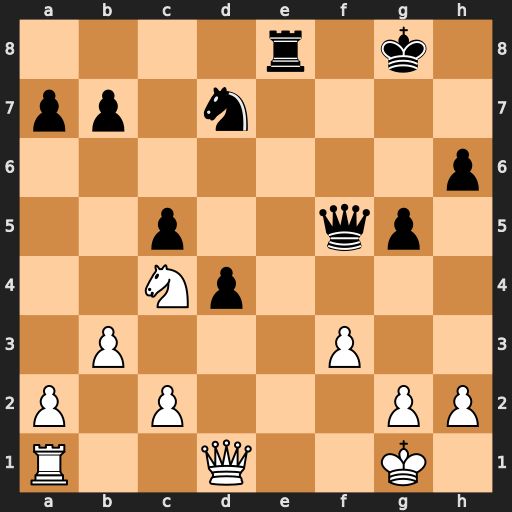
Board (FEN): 4r1k1/pp1n4/7p/2p2qp1/2Np4/1P3P2/P1P3PP/R2Q2K1
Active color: w
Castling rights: -
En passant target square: -
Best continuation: Nd6 Qg6 Nxe8